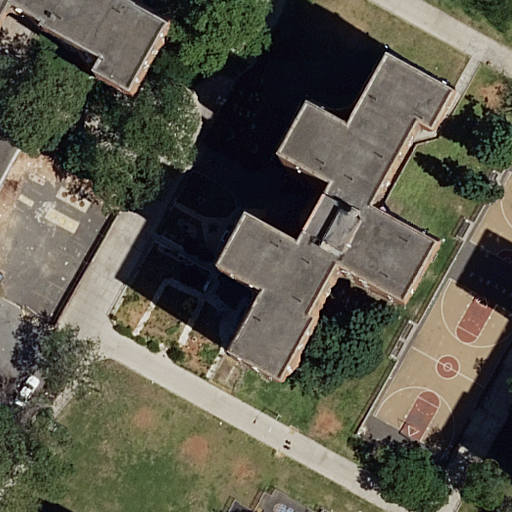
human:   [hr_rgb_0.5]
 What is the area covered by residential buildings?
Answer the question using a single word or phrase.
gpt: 1552m2

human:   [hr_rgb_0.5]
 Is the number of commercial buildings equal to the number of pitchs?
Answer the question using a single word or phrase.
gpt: no

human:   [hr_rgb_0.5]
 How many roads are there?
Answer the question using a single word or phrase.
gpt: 4

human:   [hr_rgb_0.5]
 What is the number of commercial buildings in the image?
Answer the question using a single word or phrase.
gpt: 0

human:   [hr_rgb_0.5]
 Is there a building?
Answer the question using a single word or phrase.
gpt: yes

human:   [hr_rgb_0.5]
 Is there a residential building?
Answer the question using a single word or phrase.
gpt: yes

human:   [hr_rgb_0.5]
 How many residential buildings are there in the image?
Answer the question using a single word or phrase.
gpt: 3

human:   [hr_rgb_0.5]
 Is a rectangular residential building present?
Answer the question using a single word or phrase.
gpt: yes

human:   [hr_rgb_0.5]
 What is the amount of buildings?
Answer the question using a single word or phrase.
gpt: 3

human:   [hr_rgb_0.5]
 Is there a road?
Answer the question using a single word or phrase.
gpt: yes

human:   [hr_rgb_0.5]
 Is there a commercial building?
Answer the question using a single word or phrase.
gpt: no

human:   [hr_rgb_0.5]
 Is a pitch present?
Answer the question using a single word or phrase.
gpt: yes

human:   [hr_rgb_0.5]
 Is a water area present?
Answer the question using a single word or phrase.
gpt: no

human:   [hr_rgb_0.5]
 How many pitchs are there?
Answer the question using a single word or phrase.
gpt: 1

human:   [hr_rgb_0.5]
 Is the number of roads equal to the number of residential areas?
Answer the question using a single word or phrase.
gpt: no

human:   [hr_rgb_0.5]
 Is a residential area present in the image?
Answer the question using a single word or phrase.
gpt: yes

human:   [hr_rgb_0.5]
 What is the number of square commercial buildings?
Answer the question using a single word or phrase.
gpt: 0

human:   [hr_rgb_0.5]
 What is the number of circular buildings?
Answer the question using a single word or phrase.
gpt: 0

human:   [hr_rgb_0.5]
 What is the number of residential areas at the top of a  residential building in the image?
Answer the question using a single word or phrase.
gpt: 1

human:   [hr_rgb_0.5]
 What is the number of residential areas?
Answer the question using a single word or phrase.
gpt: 1

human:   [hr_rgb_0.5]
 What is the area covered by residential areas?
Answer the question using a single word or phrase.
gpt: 10609m2

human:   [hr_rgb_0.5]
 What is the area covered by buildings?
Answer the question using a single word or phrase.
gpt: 1552m2

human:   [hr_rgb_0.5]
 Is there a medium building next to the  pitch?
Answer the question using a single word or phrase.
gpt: yes

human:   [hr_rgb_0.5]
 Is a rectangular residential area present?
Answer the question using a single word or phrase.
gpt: yes

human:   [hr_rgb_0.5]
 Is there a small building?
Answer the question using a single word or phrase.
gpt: yes

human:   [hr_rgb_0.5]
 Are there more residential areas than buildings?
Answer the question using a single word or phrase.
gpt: no

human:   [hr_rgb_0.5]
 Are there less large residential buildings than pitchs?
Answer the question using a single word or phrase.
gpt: no

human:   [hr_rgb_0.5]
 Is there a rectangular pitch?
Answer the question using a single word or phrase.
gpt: yes

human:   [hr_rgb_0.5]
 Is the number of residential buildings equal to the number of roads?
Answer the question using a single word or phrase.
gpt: no

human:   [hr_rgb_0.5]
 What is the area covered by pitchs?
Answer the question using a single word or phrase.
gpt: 911m2

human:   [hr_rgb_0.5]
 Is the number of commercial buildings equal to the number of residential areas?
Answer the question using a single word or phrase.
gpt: no

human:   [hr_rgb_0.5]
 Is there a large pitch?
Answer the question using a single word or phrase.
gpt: yes

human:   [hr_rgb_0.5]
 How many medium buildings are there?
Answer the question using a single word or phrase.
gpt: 1

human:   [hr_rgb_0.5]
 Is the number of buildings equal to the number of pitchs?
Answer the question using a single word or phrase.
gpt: no

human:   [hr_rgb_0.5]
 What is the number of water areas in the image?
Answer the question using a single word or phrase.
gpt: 0

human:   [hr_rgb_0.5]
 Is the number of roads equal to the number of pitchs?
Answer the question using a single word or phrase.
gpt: no

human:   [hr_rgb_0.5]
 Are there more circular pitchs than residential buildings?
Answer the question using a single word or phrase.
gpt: no

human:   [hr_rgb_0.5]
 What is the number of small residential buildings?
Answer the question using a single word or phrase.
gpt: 1

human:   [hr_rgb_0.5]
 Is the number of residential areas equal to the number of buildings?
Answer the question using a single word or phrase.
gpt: no

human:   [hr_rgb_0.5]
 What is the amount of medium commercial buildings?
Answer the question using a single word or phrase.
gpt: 0

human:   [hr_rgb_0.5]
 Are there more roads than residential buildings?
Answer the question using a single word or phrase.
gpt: yes

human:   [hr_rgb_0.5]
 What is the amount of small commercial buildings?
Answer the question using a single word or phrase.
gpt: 0

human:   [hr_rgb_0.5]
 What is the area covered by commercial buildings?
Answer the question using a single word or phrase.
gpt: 0m2

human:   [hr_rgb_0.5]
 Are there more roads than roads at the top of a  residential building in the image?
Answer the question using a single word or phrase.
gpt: yes

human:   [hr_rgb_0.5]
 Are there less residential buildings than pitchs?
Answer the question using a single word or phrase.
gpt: no

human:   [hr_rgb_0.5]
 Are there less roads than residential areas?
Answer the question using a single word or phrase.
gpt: no

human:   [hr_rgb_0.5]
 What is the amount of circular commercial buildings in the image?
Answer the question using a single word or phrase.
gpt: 0

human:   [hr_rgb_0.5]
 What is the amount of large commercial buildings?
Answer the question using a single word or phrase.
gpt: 0

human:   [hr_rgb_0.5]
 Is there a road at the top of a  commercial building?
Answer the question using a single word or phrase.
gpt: no

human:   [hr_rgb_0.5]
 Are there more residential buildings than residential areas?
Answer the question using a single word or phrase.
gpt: yes

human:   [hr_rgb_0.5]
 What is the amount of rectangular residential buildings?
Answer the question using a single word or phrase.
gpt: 1

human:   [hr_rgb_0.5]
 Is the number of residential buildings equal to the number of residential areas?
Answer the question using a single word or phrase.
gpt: no

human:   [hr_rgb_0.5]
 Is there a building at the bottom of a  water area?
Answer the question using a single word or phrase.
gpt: no

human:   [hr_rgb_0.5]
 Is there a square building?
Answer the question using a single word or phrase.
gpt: no

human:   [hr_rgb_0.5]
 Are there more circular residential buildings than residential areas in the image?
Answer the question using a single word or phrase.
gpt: no

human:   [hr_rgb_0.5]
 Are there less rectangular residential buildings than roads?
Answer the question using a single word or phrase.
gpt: yes

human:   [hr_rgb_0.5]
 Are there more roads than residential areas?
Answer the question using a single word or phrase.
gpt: yes

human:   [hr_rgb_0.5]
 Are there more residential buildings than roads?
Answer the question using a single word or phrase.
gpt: no

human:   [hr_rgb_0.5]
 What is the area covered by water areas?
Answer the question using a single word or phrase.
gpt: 0m2

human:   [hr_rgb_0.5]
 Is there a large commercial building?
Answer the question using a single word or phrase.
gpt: no

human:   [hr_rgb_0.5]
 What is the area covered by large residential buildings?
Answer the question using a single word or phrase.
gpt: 1231m2

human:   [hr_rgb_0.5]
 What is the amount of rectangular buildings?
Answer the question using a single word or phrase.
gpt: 1

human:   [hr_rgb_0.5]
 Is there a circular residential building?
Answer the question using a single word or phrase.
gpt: no

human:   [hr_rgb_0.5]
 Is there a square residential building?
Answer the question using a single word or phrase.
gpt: no